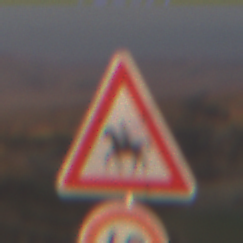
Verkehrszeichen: ReiterRechts
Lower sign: Geschwindigkeit40
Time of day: SunriseSunset
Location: Outdoor (Nature)
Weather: PartlyCloudy
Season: NotSpecified
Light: Natural